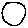
Label: circle